Question: '''
<div>
<div>
<IndeterminateCheckbox {...getToggleHideAllColumnsProps()} /> Toggle
All
</div>
{allColumns.map((column) => (
<div key={column.id}>
<label>
<input type="checkbox" {...column.getToggleHiddenProps()} />{' '}
{column.id}
</label>
</div>
))}
</div>
'''
My code is print out like

How to make it to print the checkbox in a row?
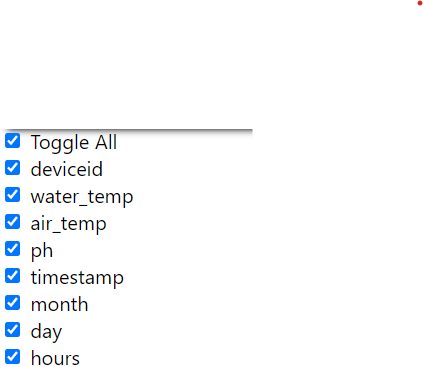
Answer: You need to achieve this with applying styling.
You can add 'display' 'inline-block' to inner div.
'''
<div>
<div>
<IndeterminateCheckbox {...getToggleHideAllColumnsProps()} /> Toggle
All
</div>
{allColumns.map((column) => (
<div key={column.id} style={{display: 'inline-block'}}>
<label>
<input type="checkbox" {...column.getToggleHiddenProps()} />{' '}
{column.id}
</label>
</div>
))}
</div>
'''
Or you can add display 'flex' for the container div
'''
<div>
<div>
<IndeterminateCheckbox {...getToggleHideAllColumnsProps()} /> Toggle
All
</div>
<div style={{display: 'flex'}}>
{allColumns.map((column) => (
<div key={column.id}>
<label>
<input type="checkbox" {...column.getToggleHiddenProps()} />{' '}
{column.id}
</label>
</div>
))}
</div>
</div>
'''